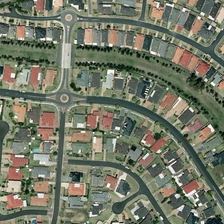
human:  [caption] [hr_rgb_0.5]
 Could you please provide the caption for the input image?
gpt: many buildings and green trees are in a dense residential area .

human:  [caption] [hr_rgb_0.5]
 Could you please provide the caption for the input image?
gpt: the residential buildings on both sides of the road are neatly arranged .

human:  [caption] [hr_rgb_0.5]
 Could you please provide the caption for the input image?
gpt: residential buildings are neatly arranged in different colors .

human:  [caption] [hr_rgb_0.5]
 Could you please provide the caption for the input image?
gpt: many buildings and green trees are in a dense residential area .

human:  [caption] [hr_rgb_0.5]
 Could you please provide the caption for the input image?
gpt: the residential buildings on both sides of the road are neatly arranged .